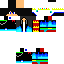
A male human skin with medium skin, wearing brown long hair dressed in a blue hoodie and black pants, featuring a closed mouth.